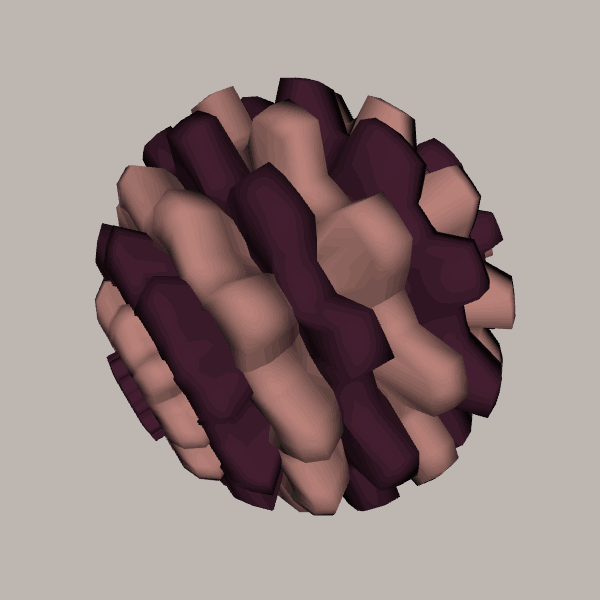
Background: light